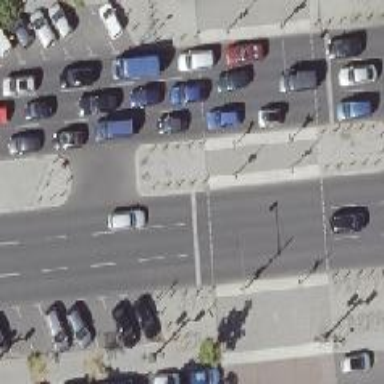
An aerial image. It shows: Road with traffic signals controlling the flow of traffic.